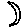
Label: moon